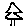
Label: tree